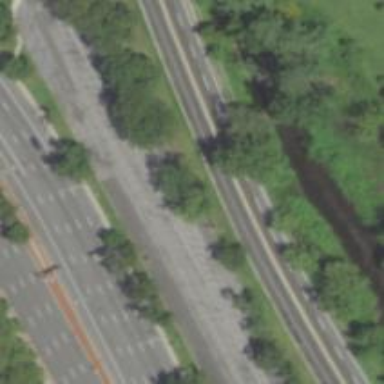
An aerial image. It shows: Asphalt trunk highway that is also motorway and expressway.